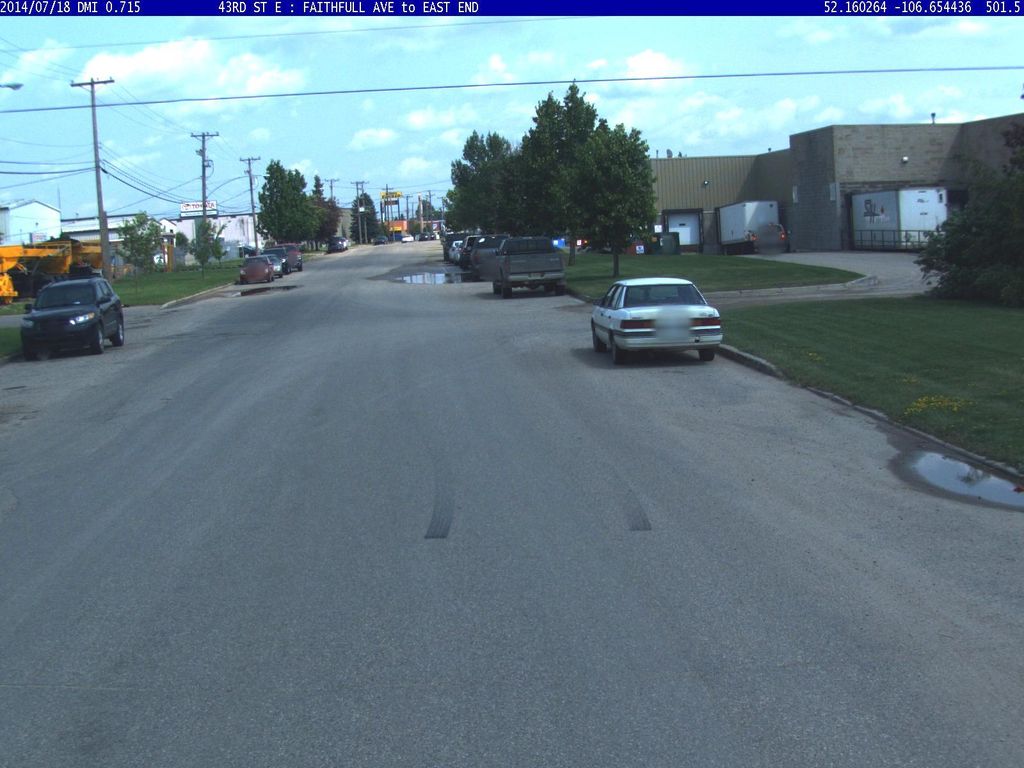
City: saskatoon